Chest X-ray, PA view. Patient: 48 years old, sex M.
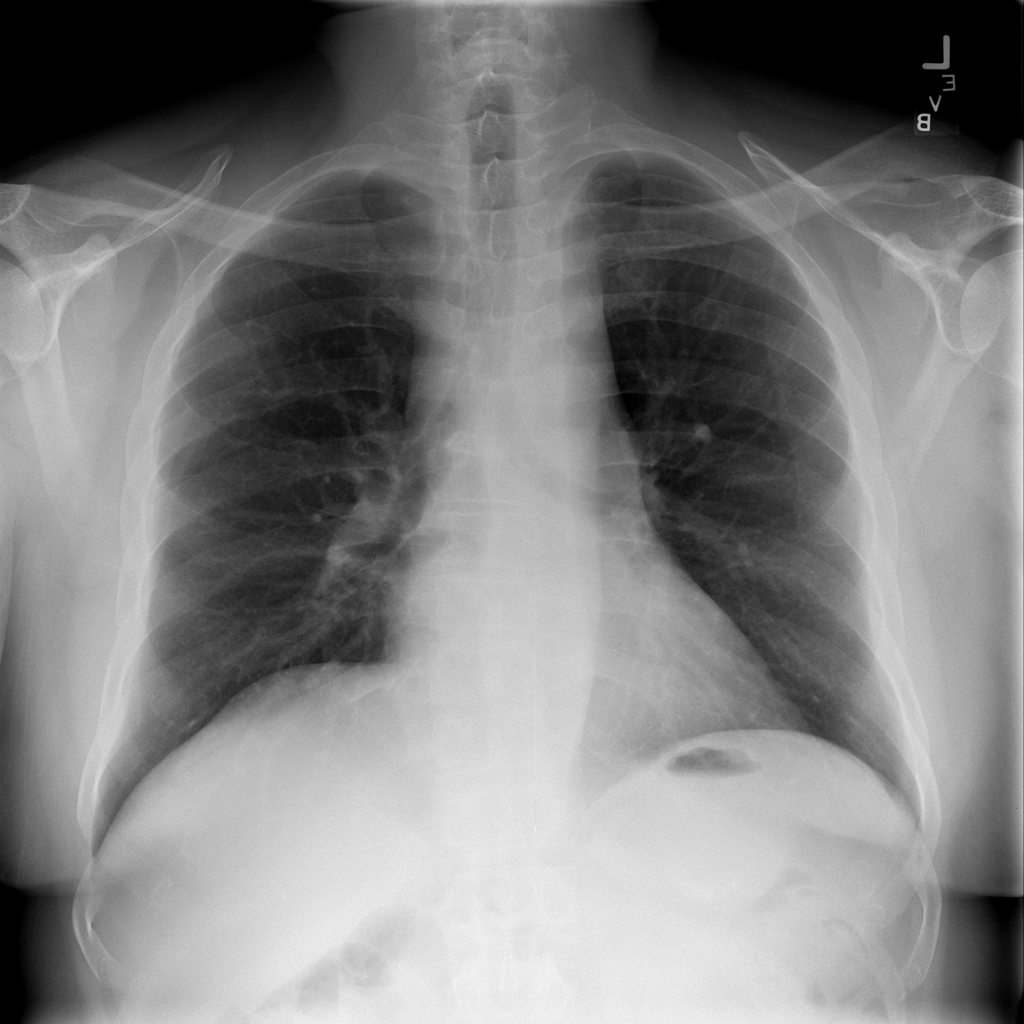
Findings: Pneumonia